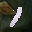
Label: 1